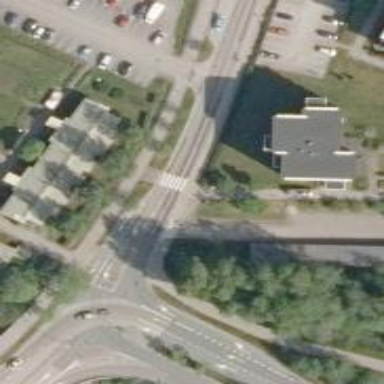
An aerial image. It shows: Marked crossing on the road.